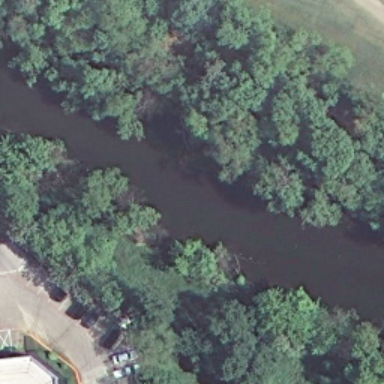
It is a river with some plants on one bank and some cars parked on the other side .